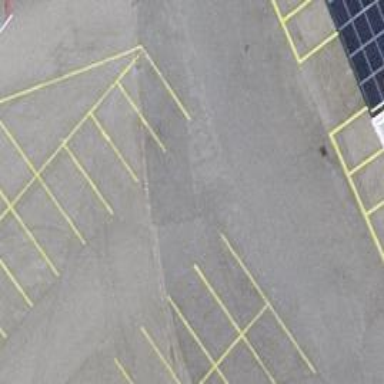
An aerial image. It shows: Asphalt parking aisle road for service vehicles.